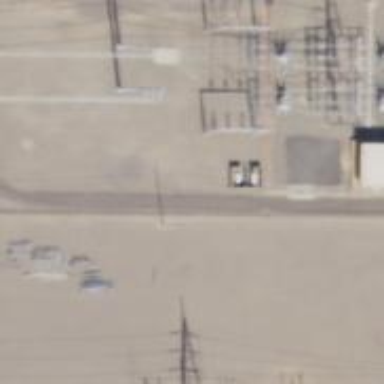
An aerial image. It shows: Power tower.